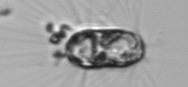
Label: Corethron_hystrix